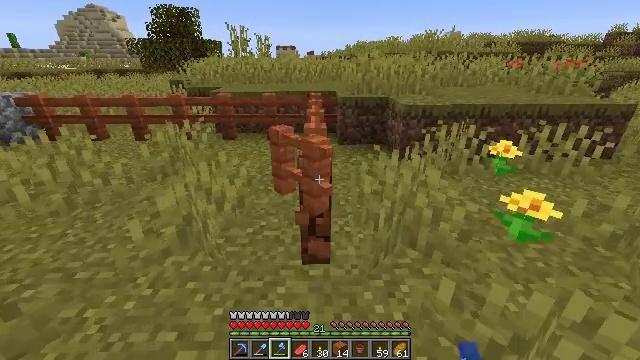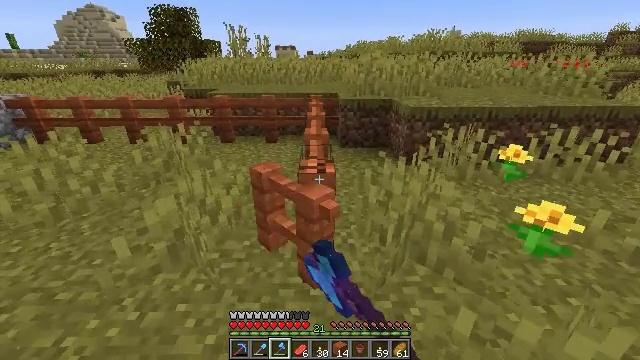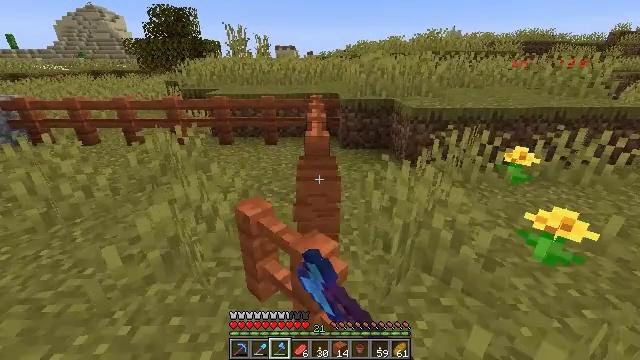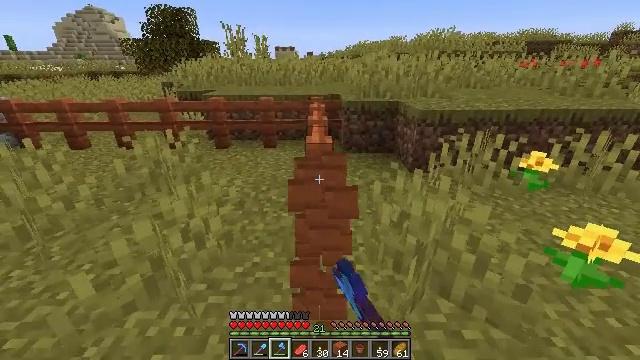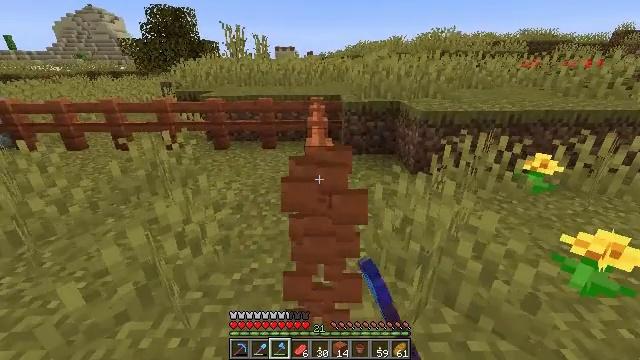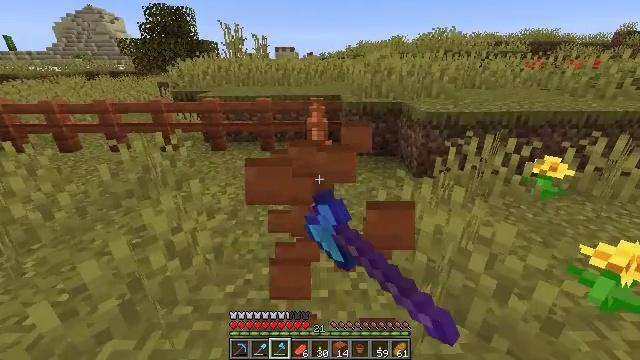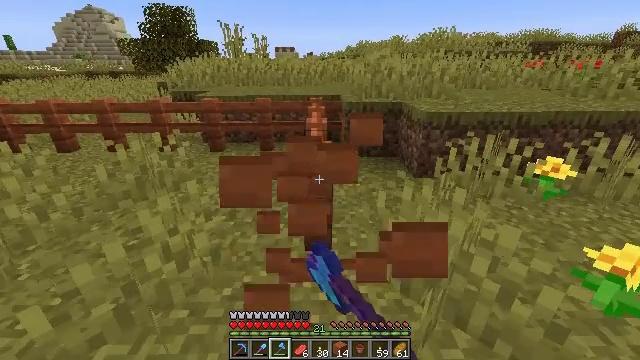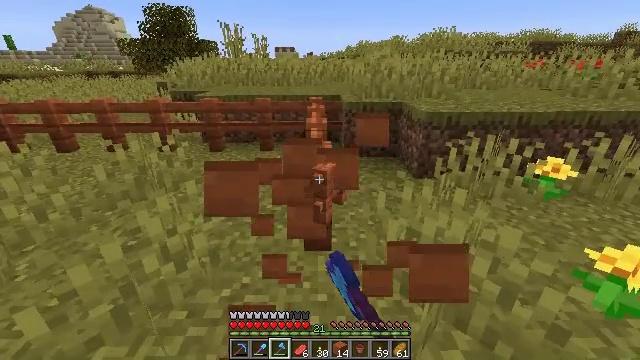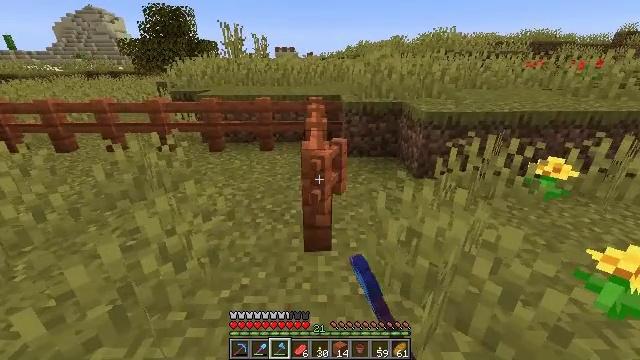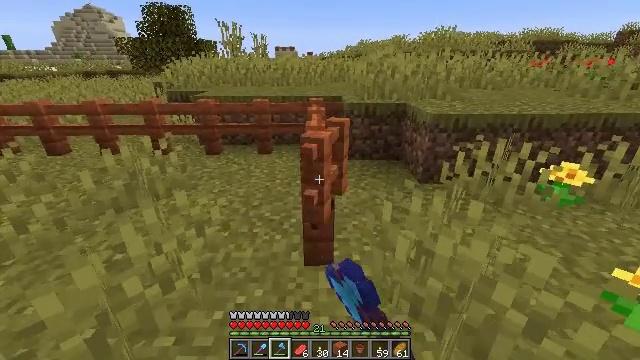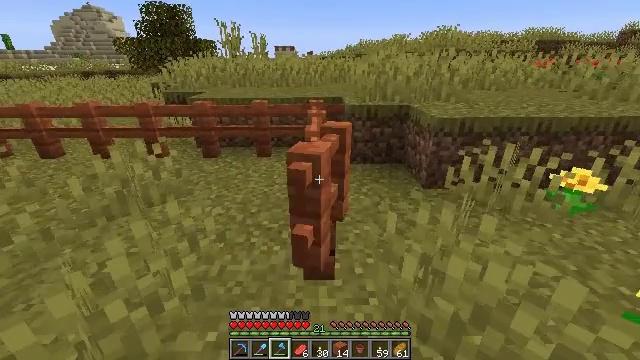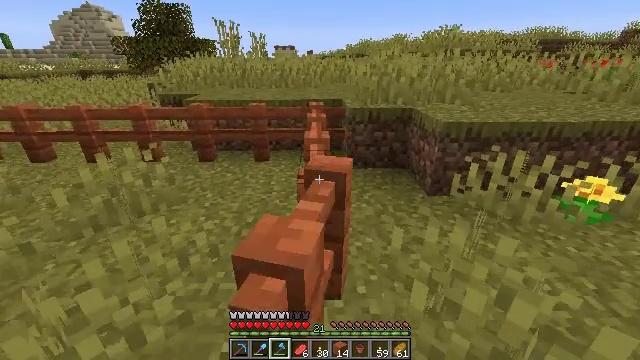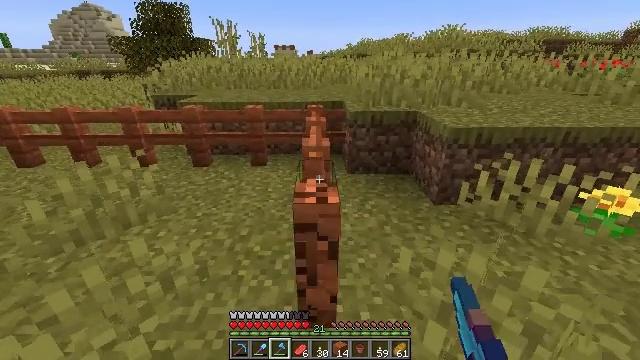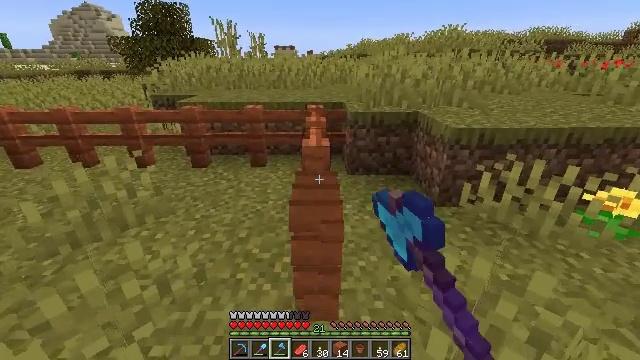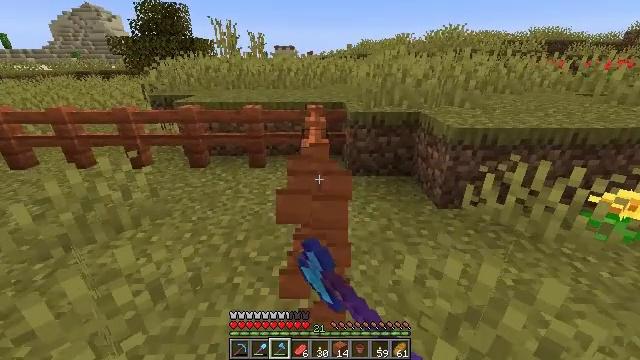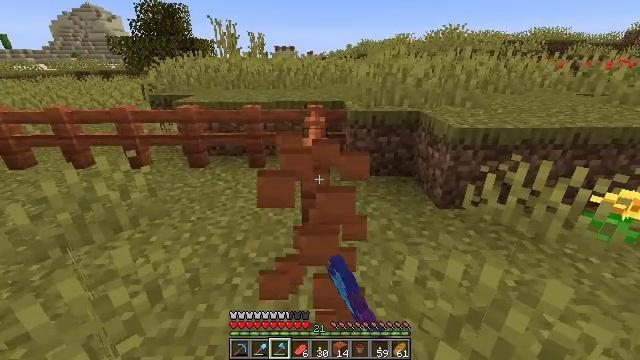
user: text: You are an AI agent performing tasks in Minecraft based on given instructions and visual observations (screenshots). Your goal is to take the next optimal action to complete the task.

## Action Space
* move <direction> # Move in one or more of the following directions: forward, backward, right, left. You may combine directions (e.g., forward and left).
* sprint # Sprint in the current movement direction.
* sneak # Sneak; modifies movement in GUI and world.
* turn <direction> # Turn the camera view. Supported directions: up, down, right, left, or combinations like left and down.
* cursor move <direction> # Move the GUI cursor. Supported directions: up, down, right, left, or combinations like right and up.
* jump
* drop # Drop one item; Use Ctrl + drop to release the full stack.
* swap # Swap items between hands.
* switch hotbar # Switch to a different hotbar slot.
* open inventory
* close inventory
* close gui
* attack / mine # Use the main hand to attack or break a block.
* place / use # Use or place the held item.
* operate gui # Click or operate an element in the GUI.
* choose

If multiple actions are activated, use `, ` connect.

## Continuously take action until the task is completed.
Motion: motion action
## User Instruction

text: Attack the acacia fence to break it.
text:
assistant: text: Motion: move forward, attack / mine
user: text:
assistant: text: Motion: move forward, attack / mine
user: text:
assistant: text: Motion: move forward, attack / mine
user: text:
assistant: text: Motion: attack / mine
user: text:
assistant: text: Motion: attack / mine
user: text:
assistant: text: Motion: attack / mine
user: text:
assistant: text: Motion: attack / mine
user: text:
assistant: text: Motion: move forward, attack / mine
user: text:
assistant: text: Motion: move forward, attack / mine
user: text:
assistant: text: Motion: move forward, attack / mine
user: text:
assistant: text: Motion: move forward, attack / mine
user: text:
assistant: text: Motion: attack / mine
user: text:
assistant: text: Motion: attack / mine
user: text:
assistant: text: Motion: attack / mine
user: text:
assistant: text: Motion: attack / mine
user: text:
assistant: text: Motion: attack / mine
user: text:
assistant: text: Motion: attack / mine
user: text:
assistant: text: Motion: move forward, attack / mine
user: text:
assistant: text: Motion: move forward, attack / mine
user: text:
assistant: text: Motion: move forward, attack / mine
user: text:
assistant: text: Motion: move forward, attack / mine
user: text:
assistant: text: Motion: move forward, attack / mine
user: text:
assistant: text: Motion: attack / mine
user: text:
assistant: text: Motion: attack / mine
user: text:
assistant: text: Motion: attack / mine
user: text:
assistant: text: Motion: attack / mine
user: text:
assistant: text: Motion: attack / mine
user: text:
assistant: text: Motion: move forward, attack / mine
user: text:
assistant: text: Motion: move forward, attack / mine
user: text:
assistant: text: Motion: move forward, attack / mine